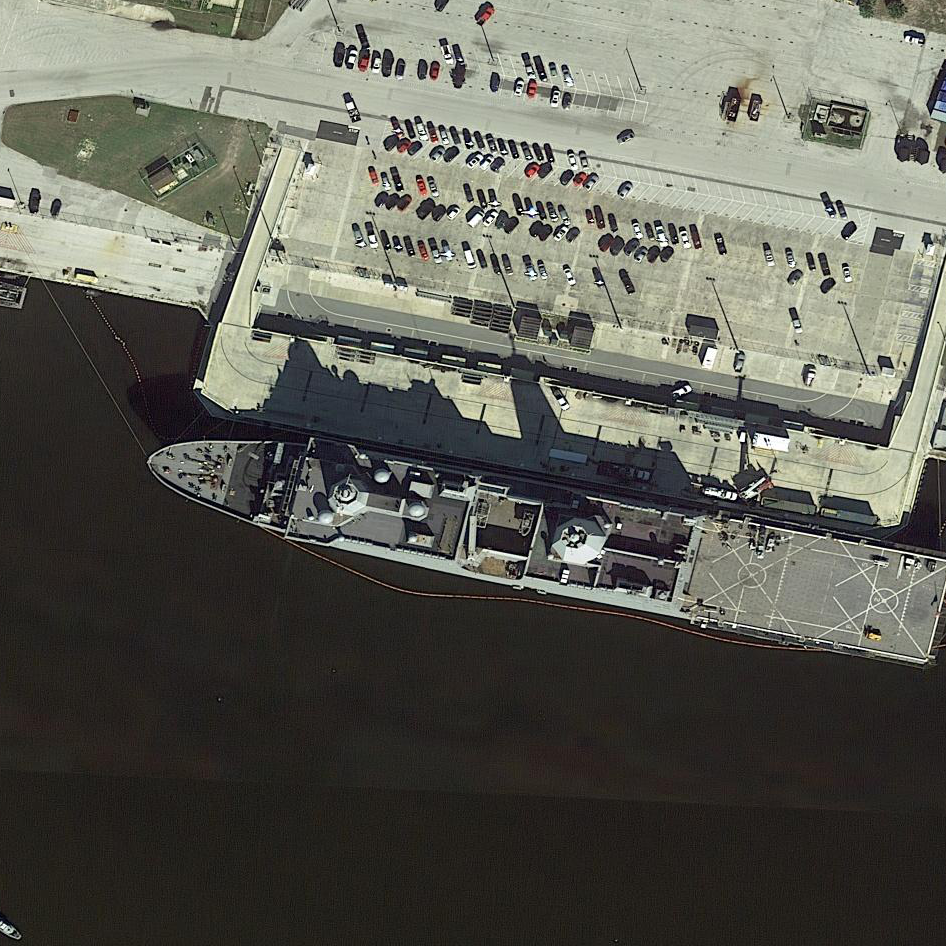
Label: combat